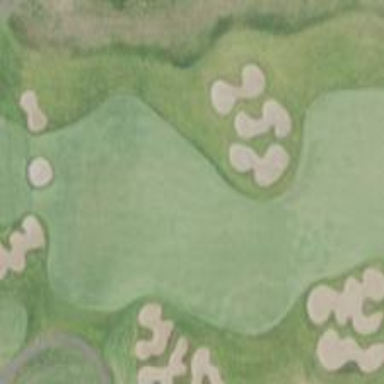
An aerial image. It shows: View of golf hole.